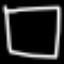
Label: square